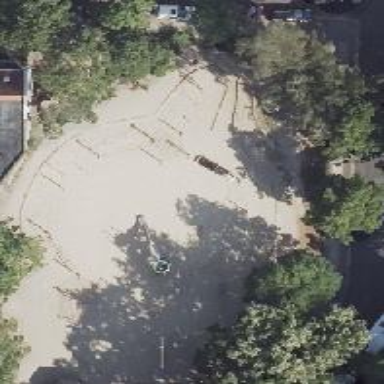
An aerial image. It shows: Playground featuring slide.